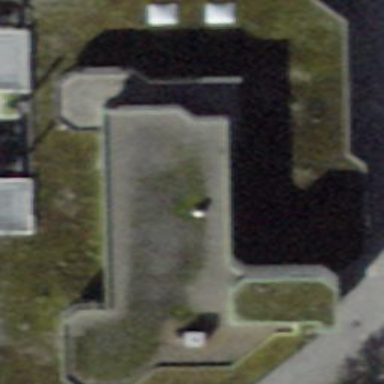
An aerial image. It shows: Train station building.